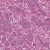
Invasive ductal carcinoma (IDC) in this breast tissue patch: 1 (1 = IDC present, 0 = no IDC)